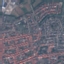
Land use / land cover class: Residential